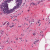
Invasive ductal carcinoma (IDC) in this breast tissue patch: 0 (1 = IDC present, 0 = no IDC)